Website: home-depot
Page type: account-dashboard
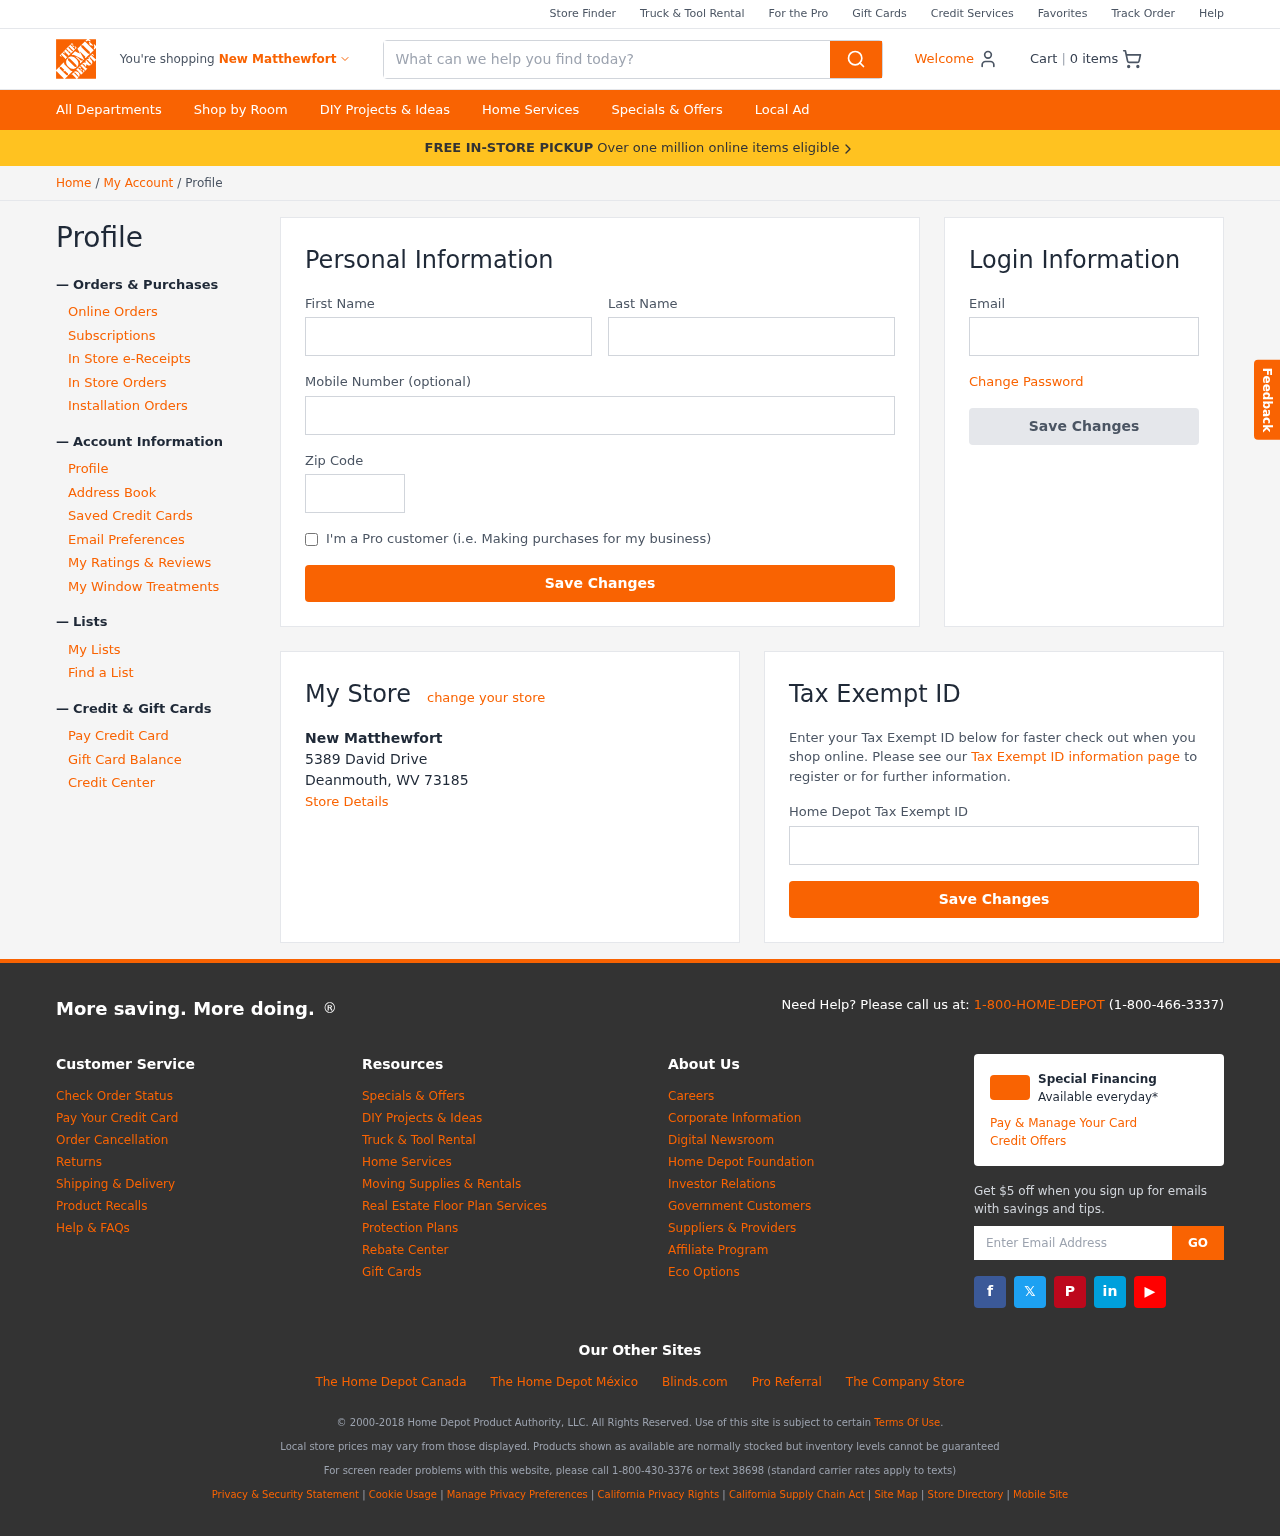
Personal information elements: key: PII_CITY
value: New Matthewfort
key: PII_EMAIL
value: tracy_mcdowell@yahoo.com
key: PII_FIRSTNAME
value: Tracy
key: PII_LASTNAME
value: Mcdowell
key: PII_LOCATION1_CITY_STATE_ZIP
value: Deanmouth, WV 73185
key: PII_LOCATION1_NAME
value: New Matthewfort
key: PII_LOCATION1_STREET
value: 5389 David Drive
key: PII_PHONE
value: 4472295266
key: PII_POSTCODE
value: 84426
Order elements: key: ORDER_NUM_ITEMS
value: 0
Search elements: key: HEADER_SEARCH
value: What can we help you find today?